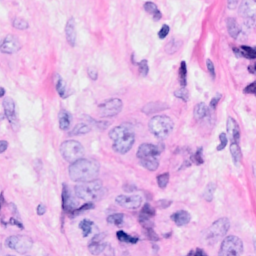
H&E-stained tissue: Breast